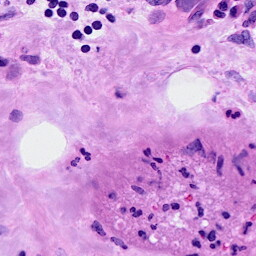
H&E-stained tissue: Breast